This plot shows a bearing's acceleration signal over time (raw waveform). Diagnose the bearing from this image, choosing from: normal, inner_race, outer_race, ball.
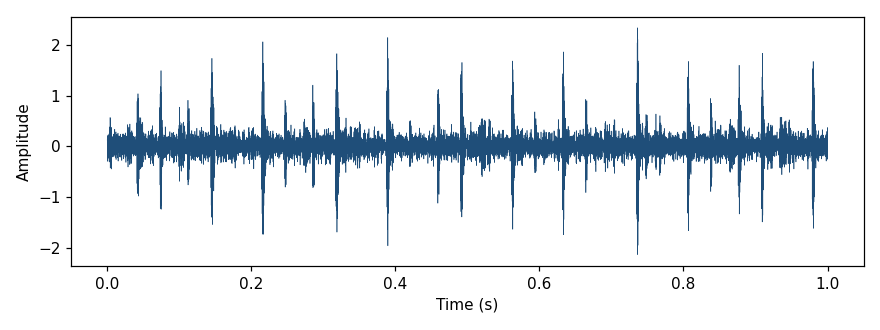
Answer: inner_race